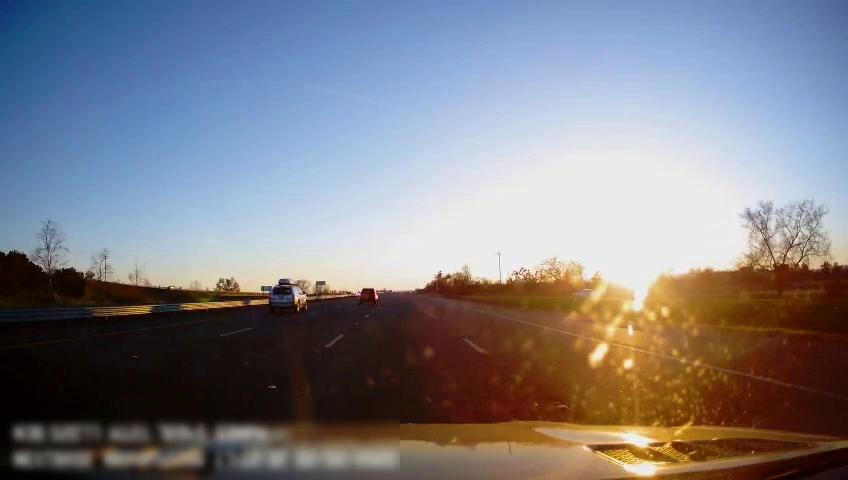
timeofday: Day
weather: Sunny
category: Drivable Space
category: Vehicles | SUV
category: Vehicles | SUV
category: Vehicles | Car
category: Lanes | Alternate Lane
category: Lanes | Alternate Lane
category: Lanes | Current Lane
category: Lanes | Current Lane
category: Lanes | Alternate Lane